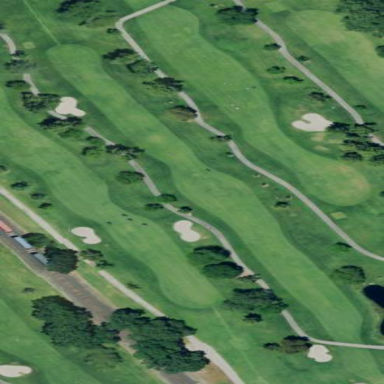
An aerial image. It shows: Golf fairway surrounded by grass.